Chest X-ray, PA view. Patient: 65 years old, sex F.
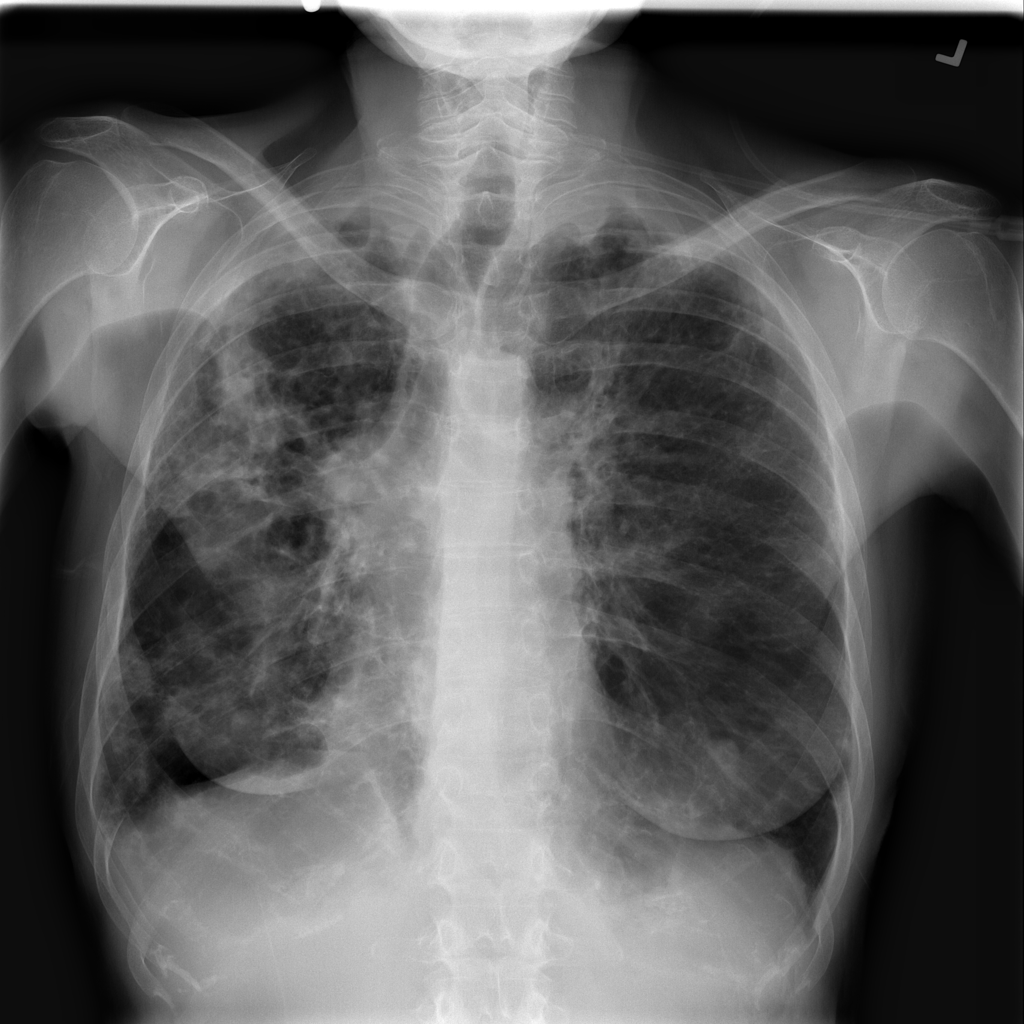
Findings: Pleural_Thickening